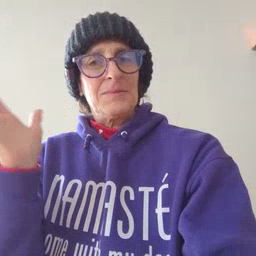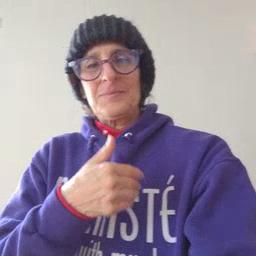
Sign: bedroom